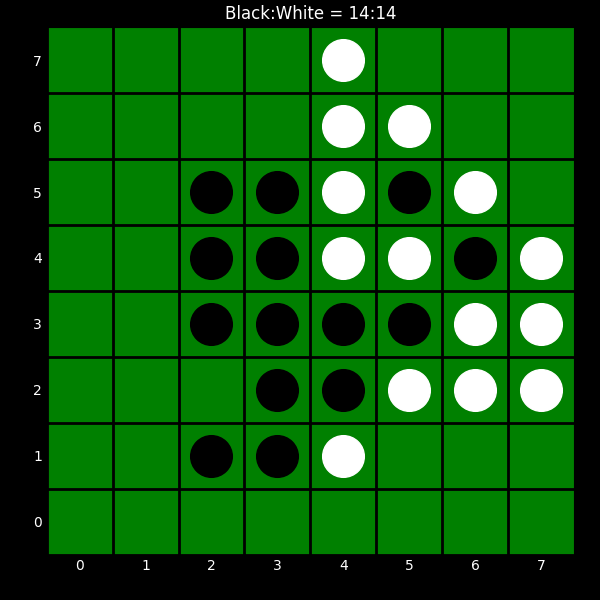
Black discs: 14
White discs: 14